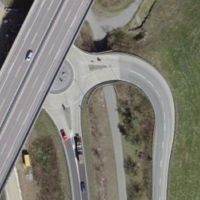
EUNIS habitat code: 57
Species observed at this site:
Melittis melissophyllum